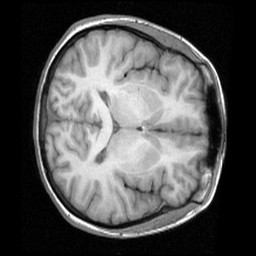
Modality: T1w
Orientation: axial
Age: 26